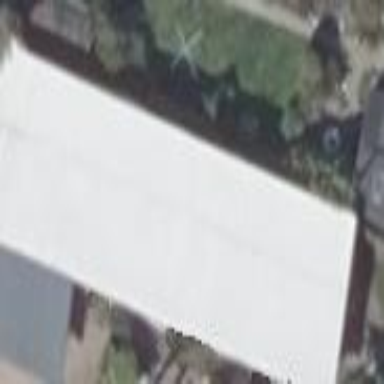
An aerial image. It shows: Warehouse building.